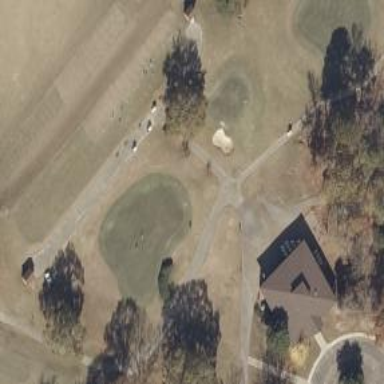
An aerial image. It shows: Path used for both walking and golf.